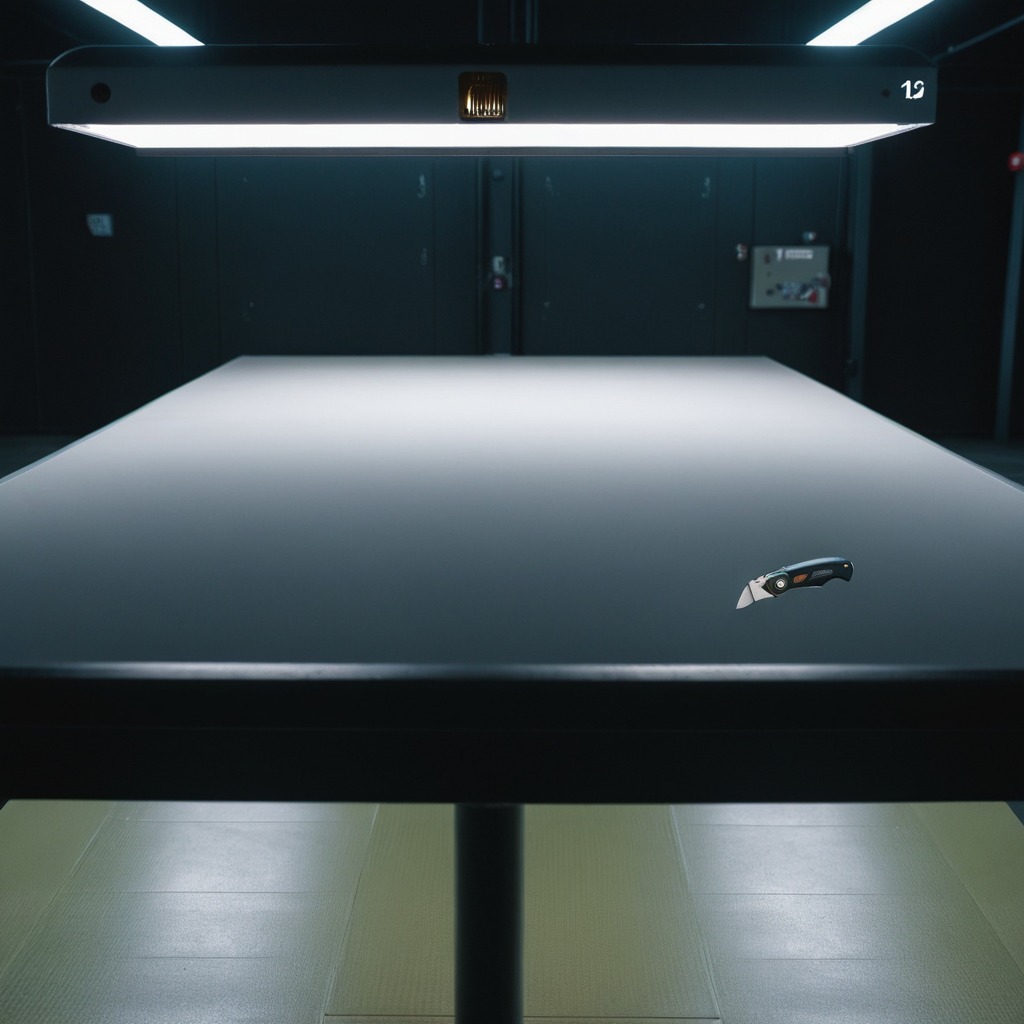
A utility knife lies on a clean empty table in a railway signal maintenance room lit by harsh overhead fluorescents photorealistic surface textures crisp shadows high dynamic range